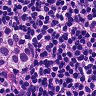
Metastatic tissue present: yes